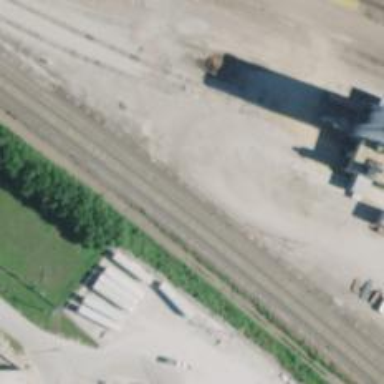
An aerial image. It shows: Railway siding for service.